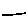
Label: line